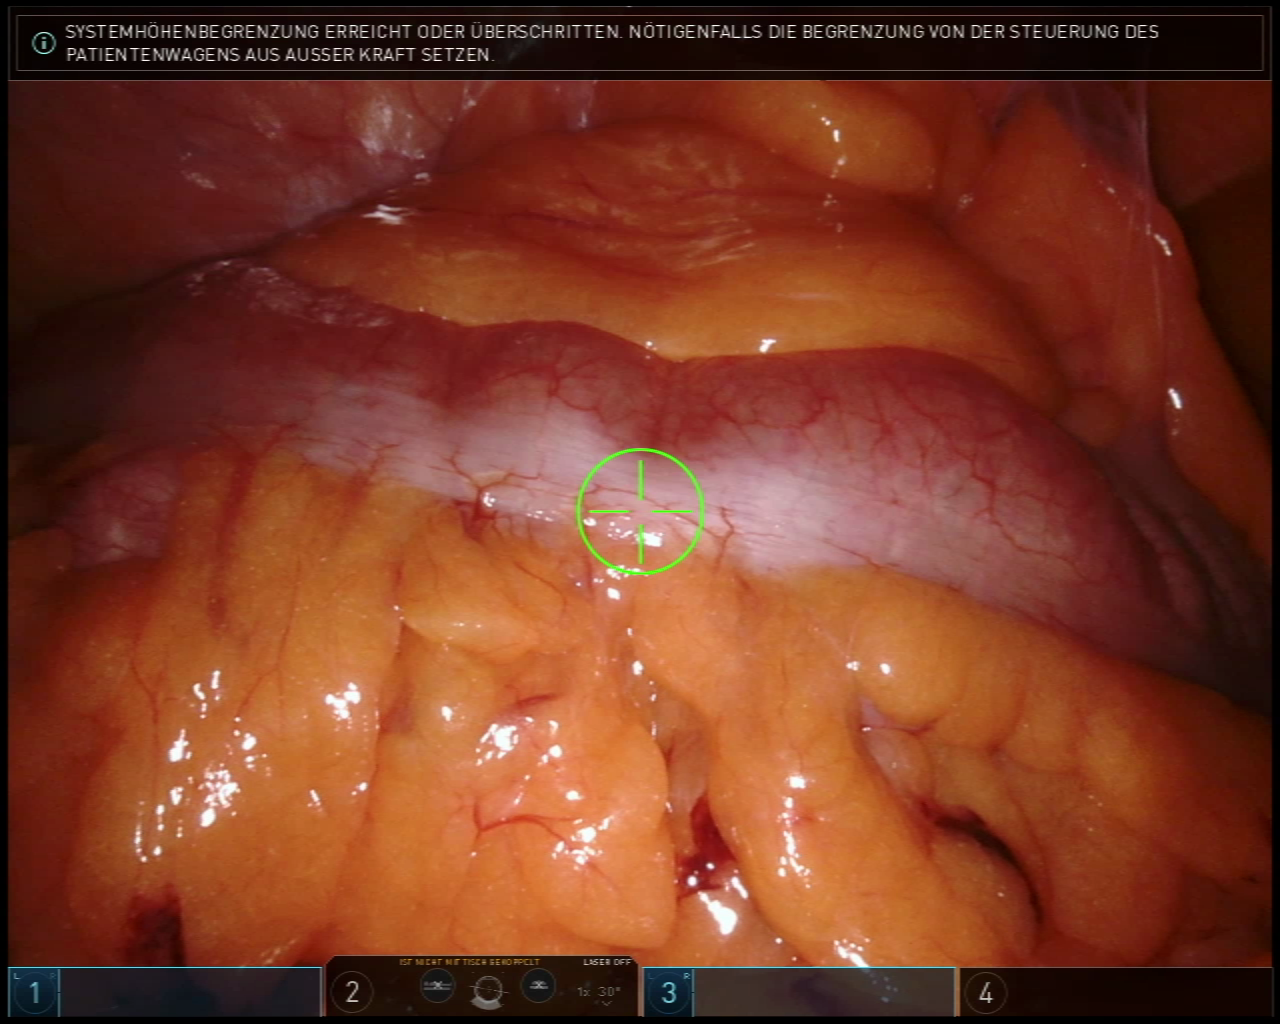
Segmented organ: abdominal_wall
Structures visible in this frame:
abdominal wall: yes
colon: yes
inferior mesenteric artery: no
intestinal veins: no
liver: no
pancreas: no
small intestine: no
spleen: no
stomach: no
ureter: no
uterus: no
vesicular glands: no